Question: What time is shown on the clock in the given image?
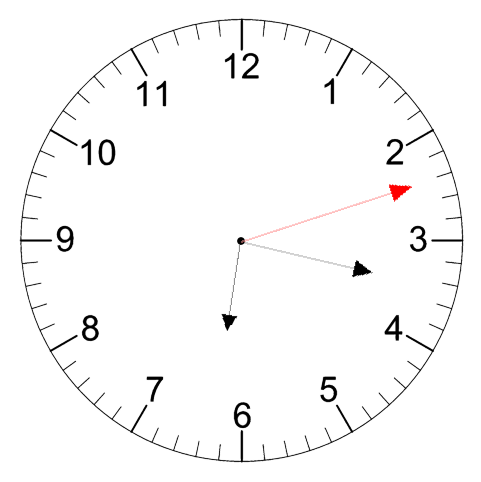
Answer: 06:17:12